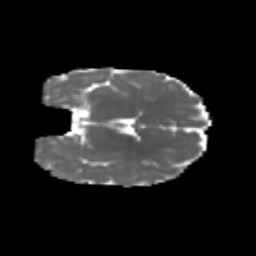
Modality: MD
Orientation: coronal
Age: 6
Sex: female
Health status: healthy